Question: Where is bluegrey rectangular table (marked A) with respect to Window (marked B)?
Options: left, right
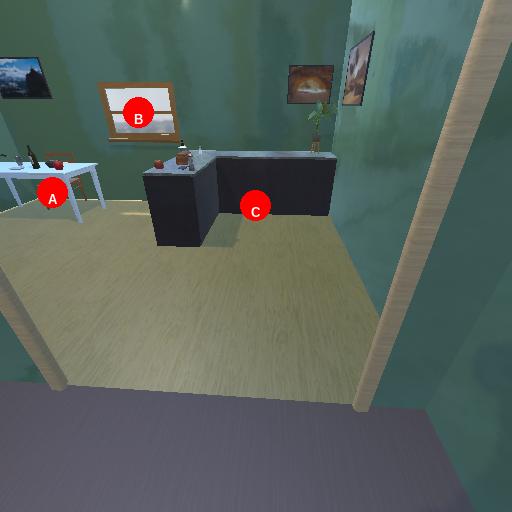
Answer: left